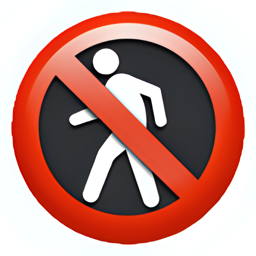
Name: no pedestrians
Emoji: 🚷
Group: Symbols
Sub-group: warning